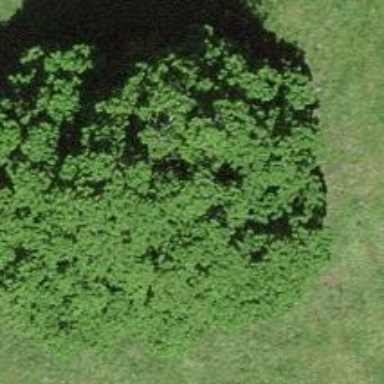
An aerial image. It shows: Beautiful tree in nature.